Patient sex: F
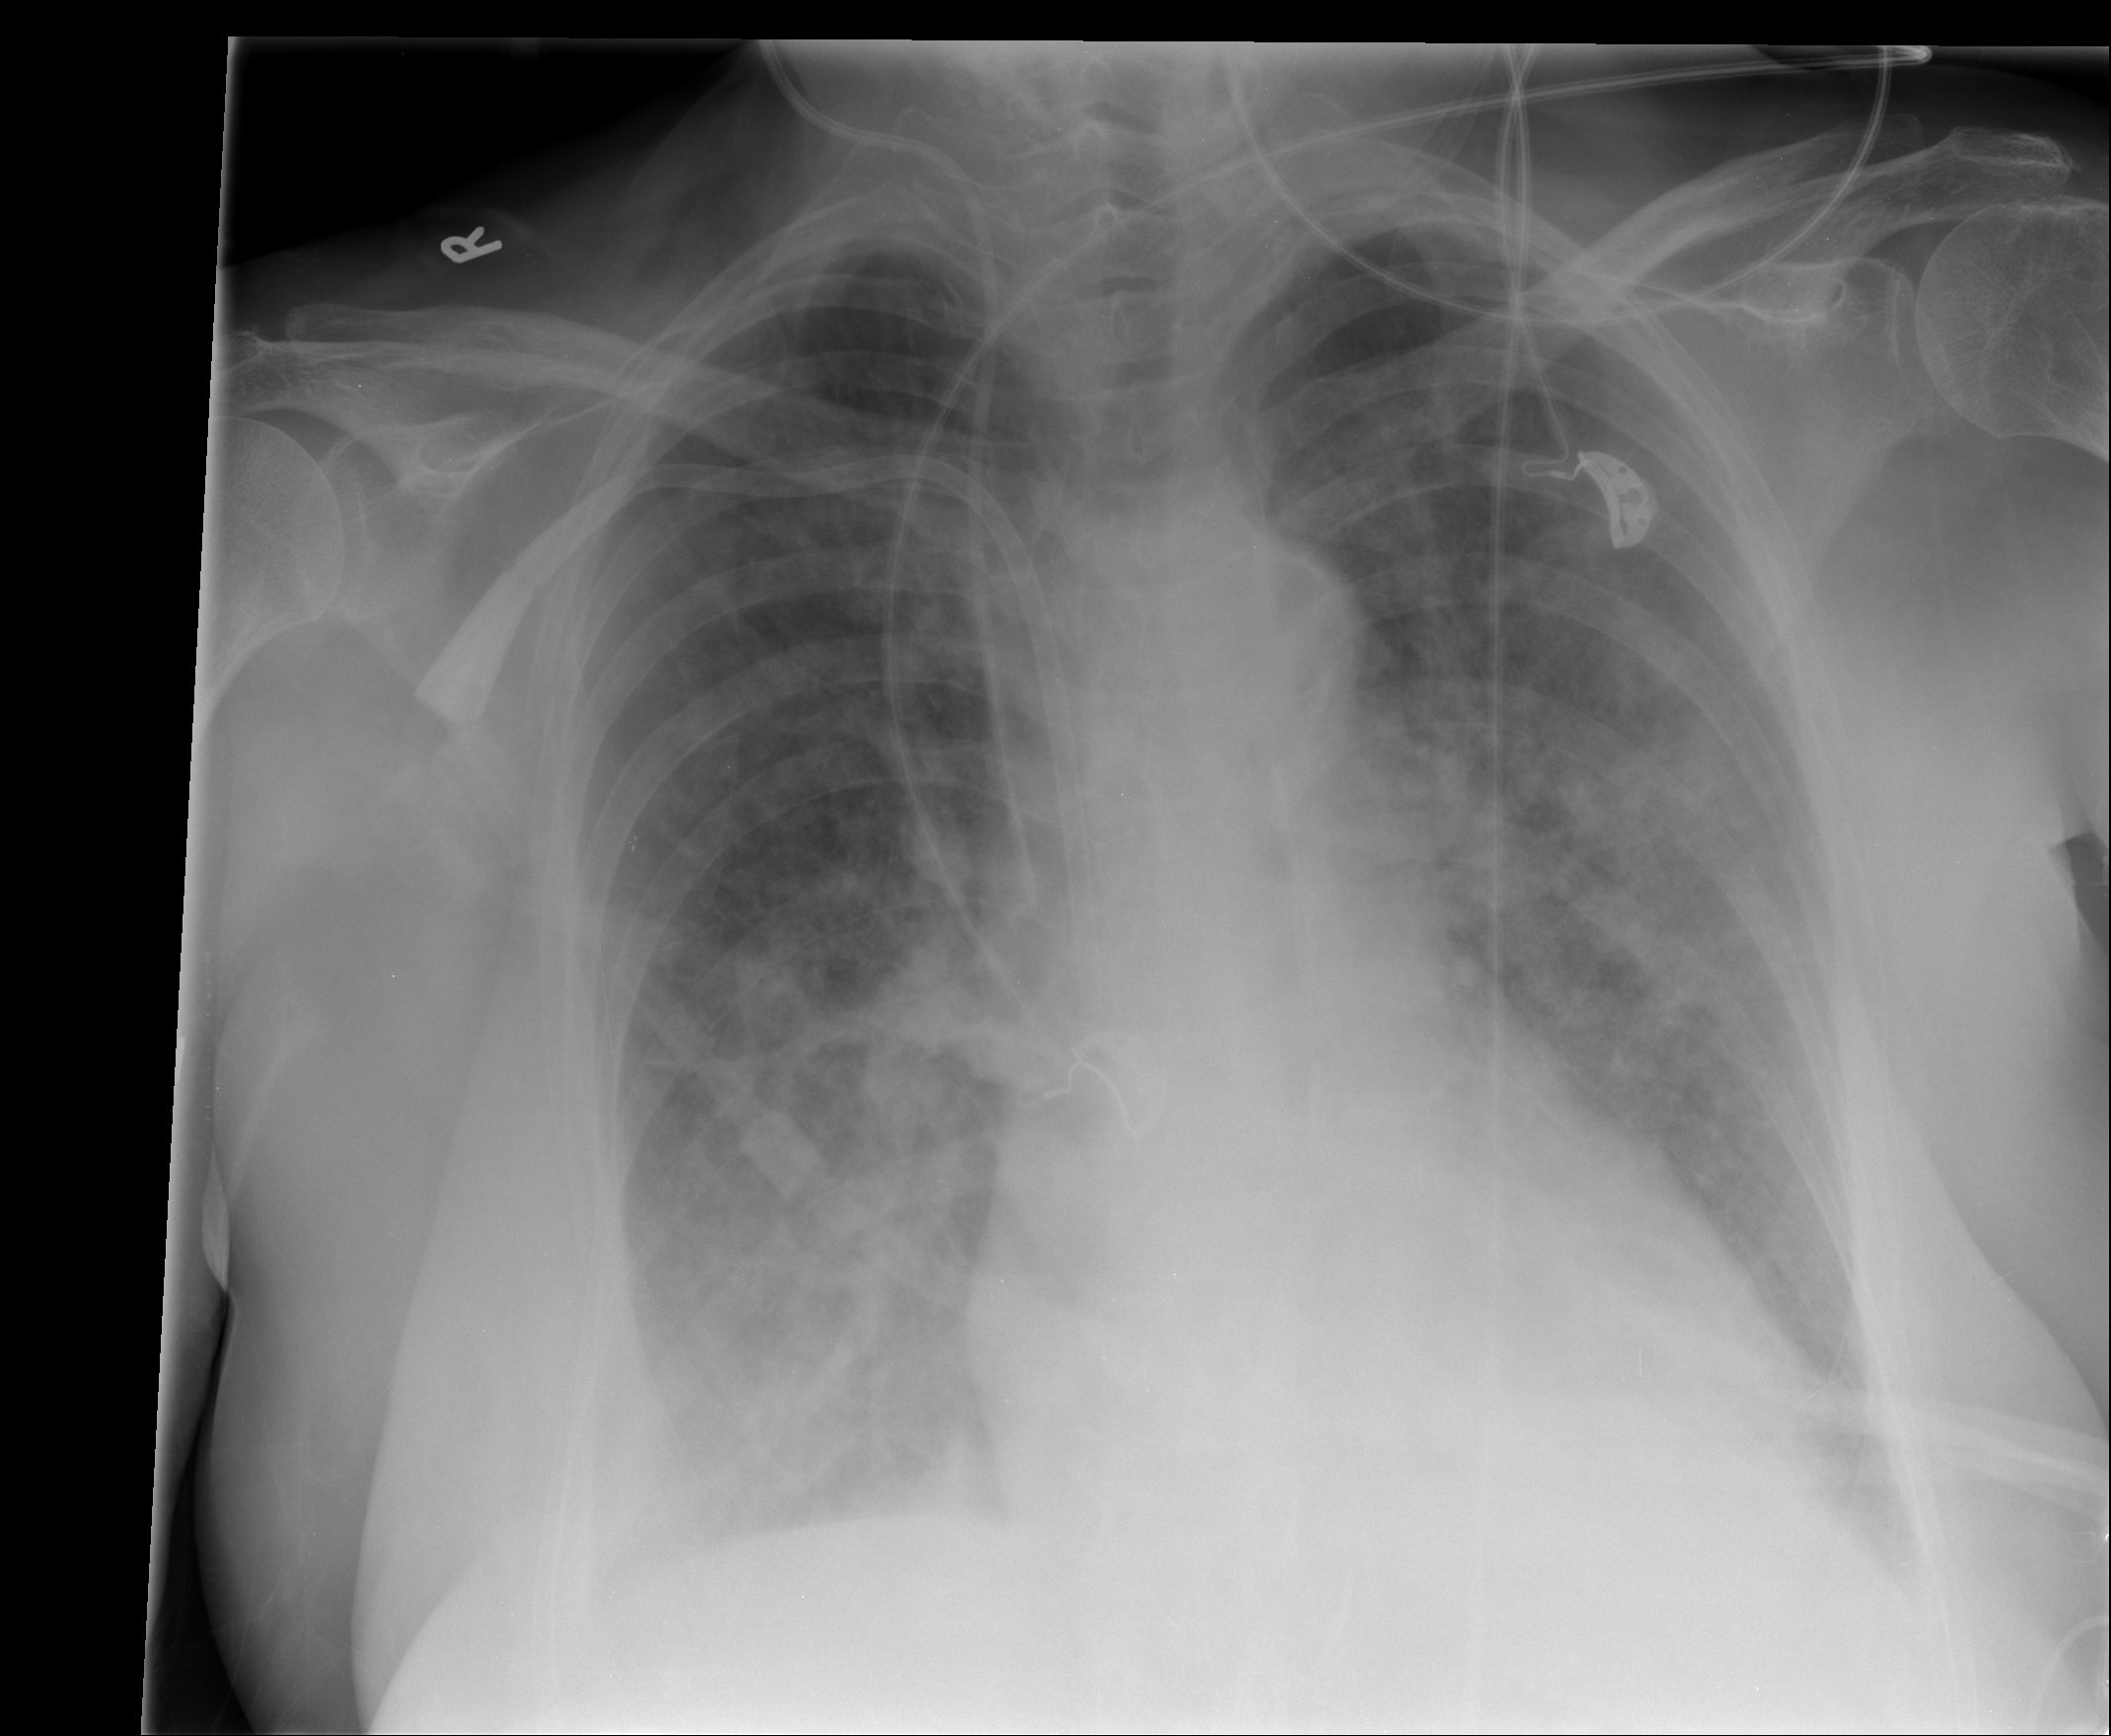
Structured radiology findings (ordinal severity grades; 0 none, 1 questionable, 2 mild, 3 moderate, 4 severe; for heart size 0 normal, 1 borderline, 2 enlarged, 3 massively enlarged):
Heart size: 1
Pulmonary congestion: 2
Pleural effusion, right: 2
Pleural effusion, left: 2
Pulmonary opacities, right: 3
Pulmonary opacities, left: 3
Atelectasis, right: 2
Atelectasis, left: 2